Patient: sex M, age 60
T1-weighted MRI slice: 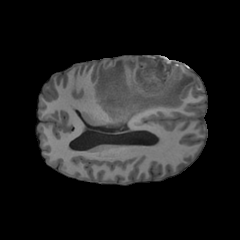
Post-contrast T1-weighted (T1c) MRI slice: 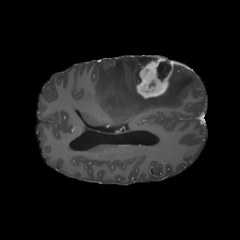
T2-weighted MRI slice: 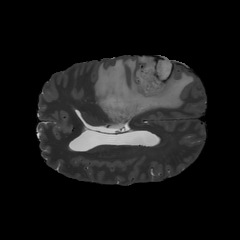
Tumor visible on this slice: yes
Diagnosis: Glioblastoma, IDH-wildtype
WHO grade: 4